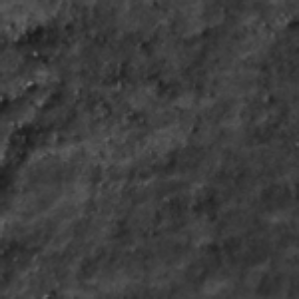
Label: frost